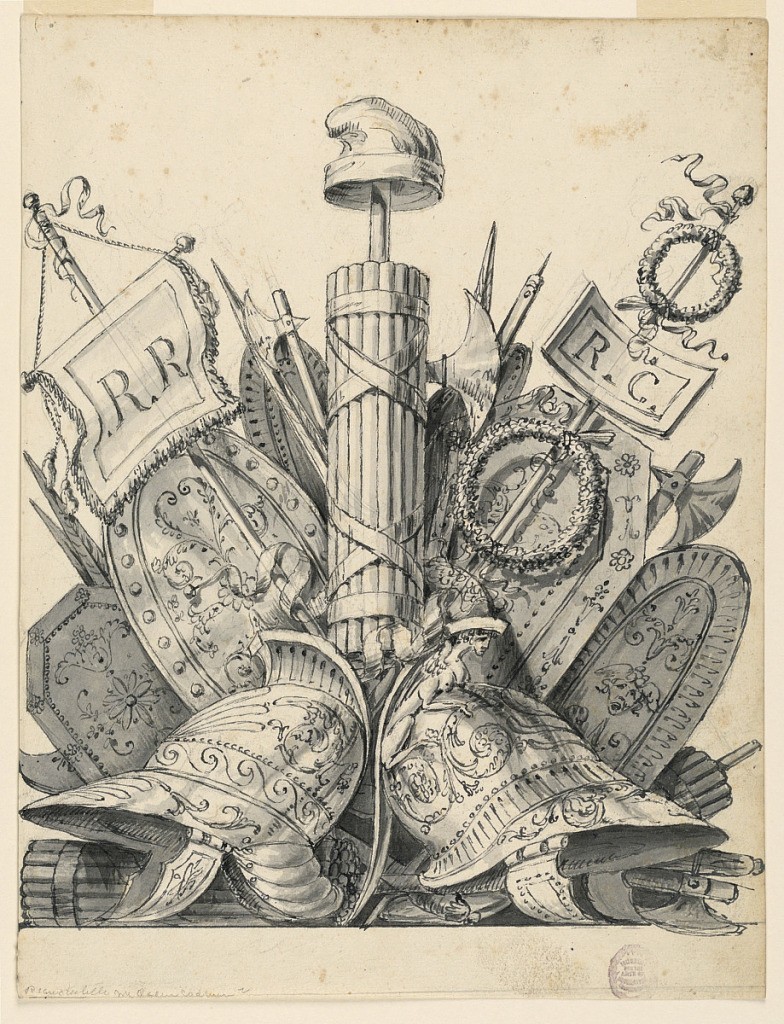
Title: Trophy of Weapons
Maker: Romolo Achille Liverani, Italian, 1809 - 1872
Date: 1830–1850
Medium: Black crayon, pen and black ink, brush and bistre on paper
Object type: Drawing
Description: In the center upright fasci stands a republican bonnet. Below in the foreground are two helmets sitting symmetrically. At the left is a pennant with R.R (Respublicen Ravennatica) inscription, while the right one has R.C. (Ravennatornin Civitas).